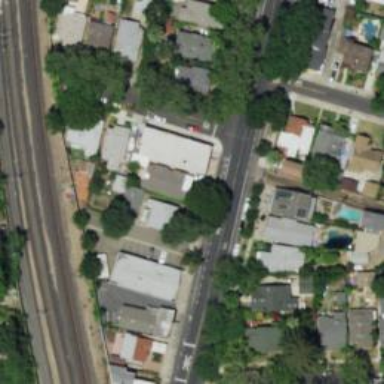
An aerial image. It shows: Alley classified as service road.